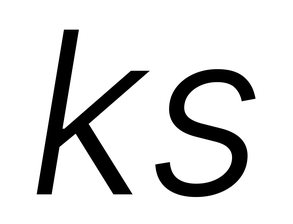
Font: Inter-Italic_Light_Italic